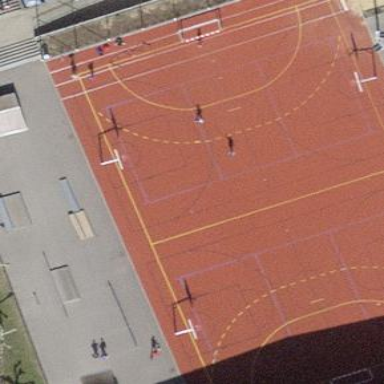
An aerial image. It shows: Tartan pitch used for soccer and basketball leisure activities.